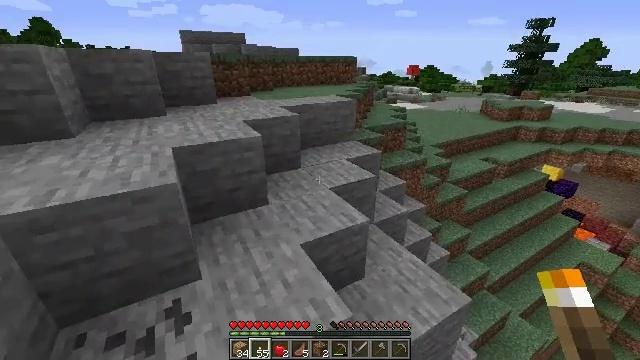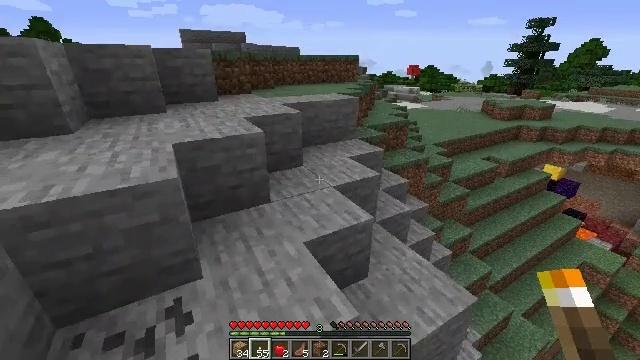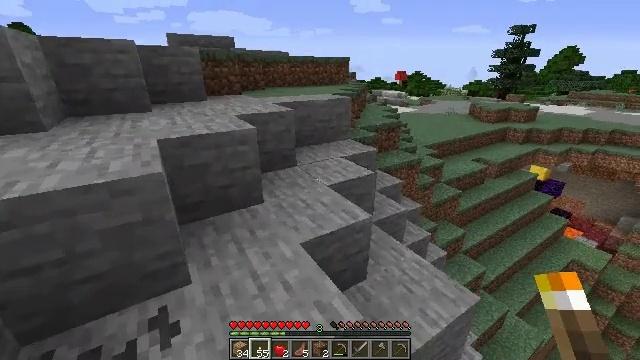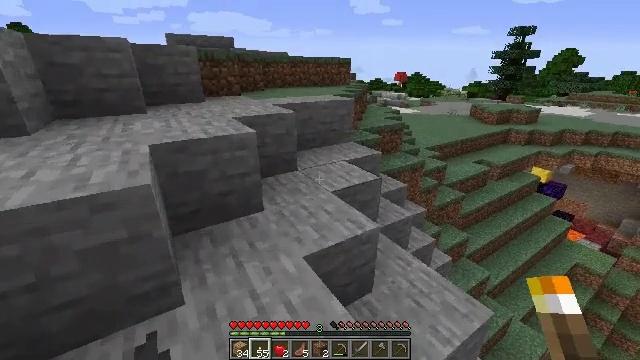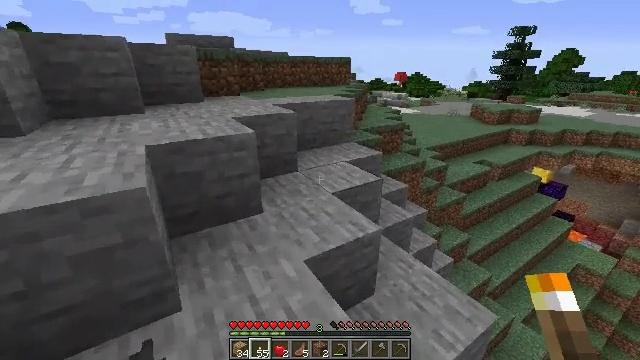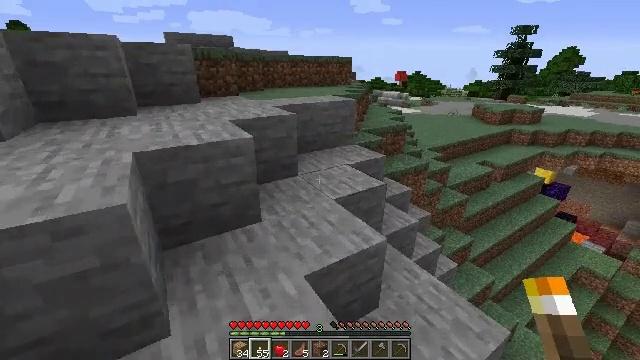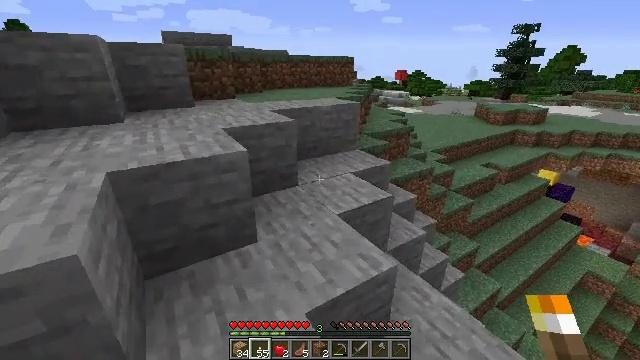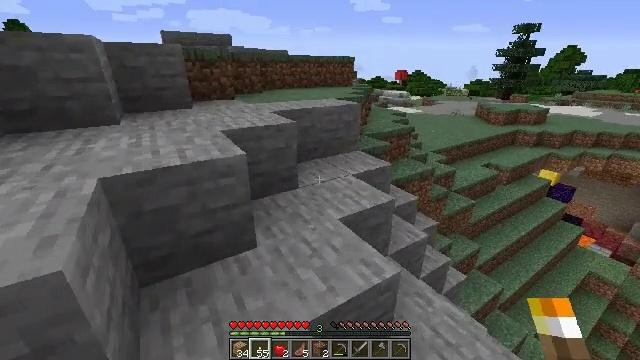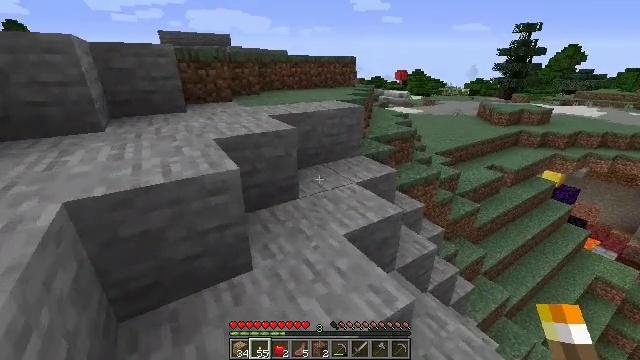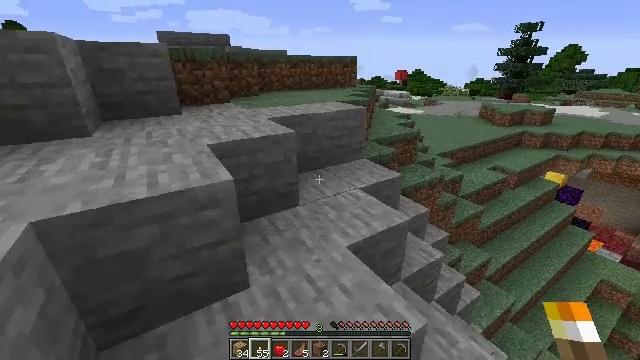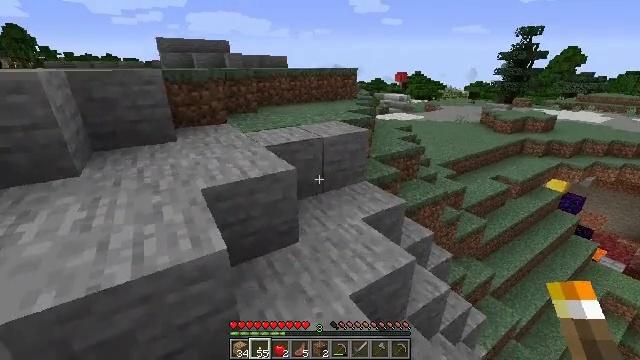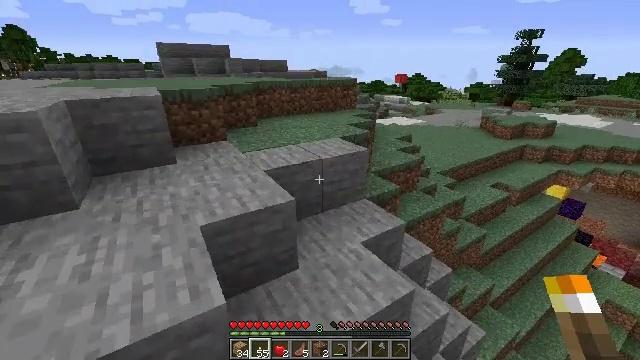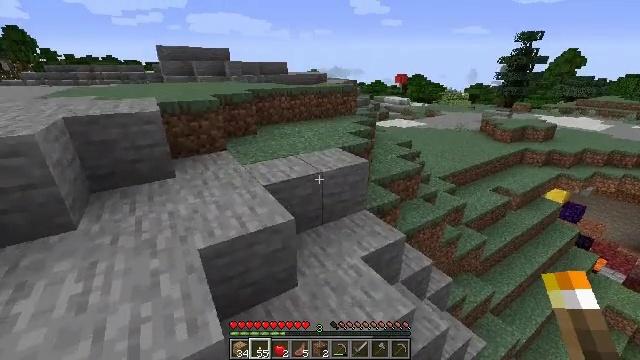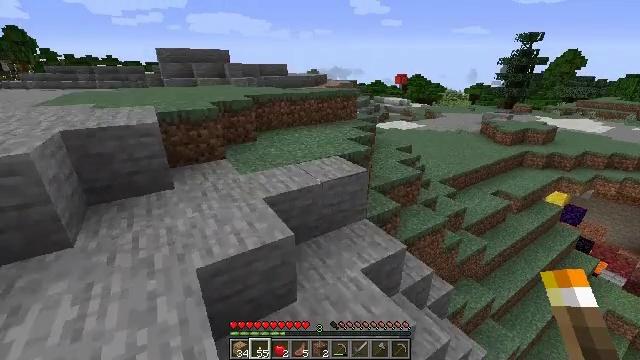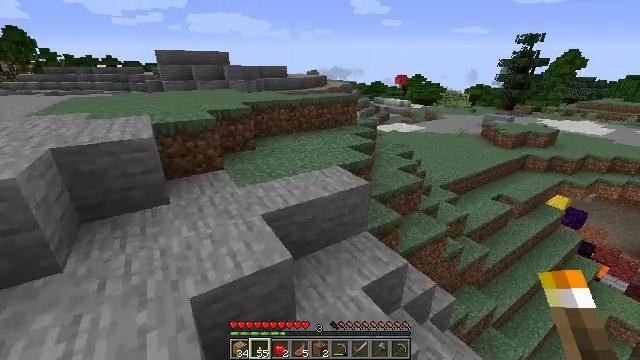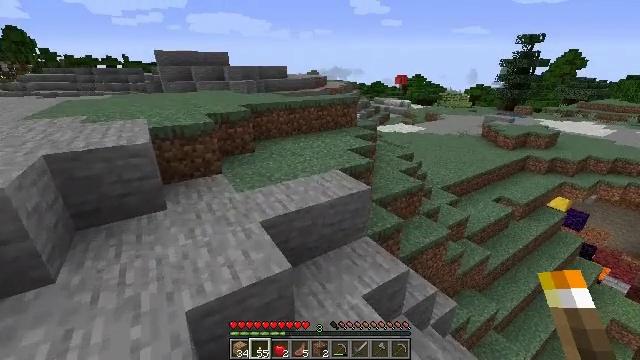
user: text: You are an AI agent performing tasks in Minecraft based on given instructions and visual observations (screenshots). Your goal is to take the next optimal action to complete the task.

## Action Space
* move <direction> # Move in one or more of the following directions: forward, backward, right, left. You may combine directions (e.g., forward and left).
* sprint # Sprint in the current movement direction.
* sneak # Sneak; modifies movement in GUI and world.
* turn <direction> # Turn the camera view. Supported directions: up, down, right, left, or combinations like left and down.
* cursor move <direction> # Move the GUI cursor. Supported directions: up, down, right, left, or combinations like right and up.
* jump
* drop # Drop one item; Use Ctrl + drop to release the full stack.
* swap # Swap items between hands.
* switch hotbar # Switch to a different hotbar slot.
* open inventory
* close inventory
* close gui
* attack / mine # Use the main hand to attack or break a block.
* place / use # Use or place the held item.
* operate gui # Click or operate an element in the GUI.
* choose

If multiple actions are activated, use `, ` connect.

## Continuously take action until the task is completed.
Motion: motion action
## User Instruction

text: Collect netherrack in the Nether.
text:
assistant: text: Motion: move forward
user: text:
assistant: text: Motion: move forward, turn right and up
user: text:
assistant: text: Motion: move forward
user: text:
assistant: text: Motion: move forward
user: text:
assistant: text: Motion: move forward
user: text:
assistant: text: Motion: move forward
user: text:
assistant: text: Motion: move forward
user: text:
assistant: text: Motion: move forward
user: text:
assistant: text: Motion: move forward
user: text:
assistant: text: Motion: move forward, jump
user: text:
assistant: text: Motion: move forward, jump
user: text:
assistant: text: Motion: move forward, jump
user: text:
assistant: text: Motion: move forward, jump
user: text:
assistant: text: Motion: move forward
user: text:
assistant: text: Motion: move forward
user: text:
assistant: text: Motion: move forward, turn right and up
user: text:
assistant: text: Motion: move forward, turn right
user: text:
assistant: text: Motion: move forward, turn right
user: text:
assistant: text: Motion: move forward, turn right
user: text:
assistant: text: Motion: move forward, turn right
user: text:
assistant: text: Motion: move forward, turn right
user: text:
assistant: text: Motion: move forward, turn right
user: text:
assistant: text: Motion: move forward
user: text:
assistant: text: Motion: move forward
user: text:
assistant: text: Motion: move forward
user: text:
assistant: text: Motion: move forward, turn right
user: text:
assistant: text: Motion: move forward, turn right
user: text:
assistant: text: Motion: move forward, turn right
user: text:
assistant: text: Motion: move forward, turn right
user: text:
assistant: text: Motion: move forward, turn right